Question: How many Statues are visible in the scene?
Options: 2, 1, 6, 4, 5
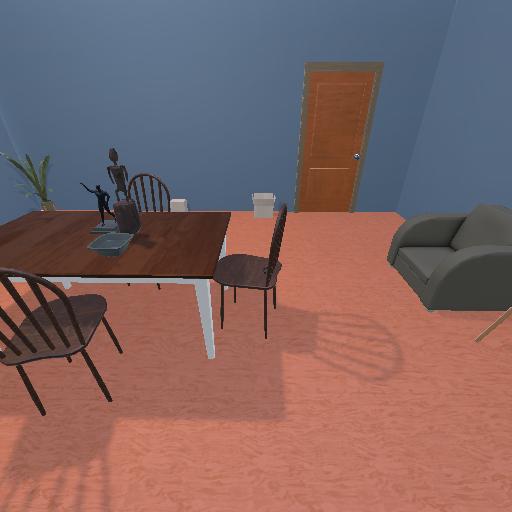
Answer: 2